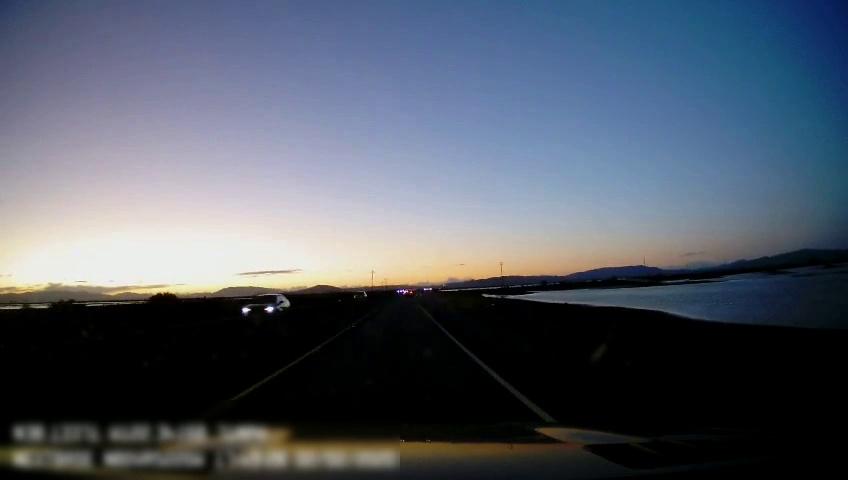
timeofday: Dusk/Dawn/Twilight
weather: Sunny
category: Drivable Space
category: Vehicles | Car
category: Vehicles | Car
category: Vehicles | Car
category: Lanes | Current Lane
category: Lanes | Current Lane